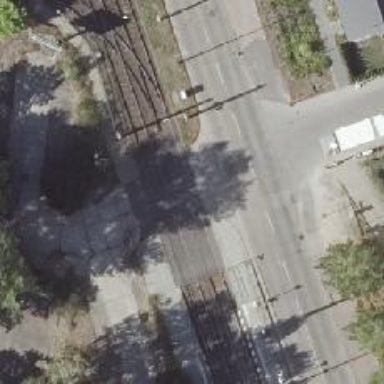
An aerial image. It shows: Uncontrolled tram level crossing.